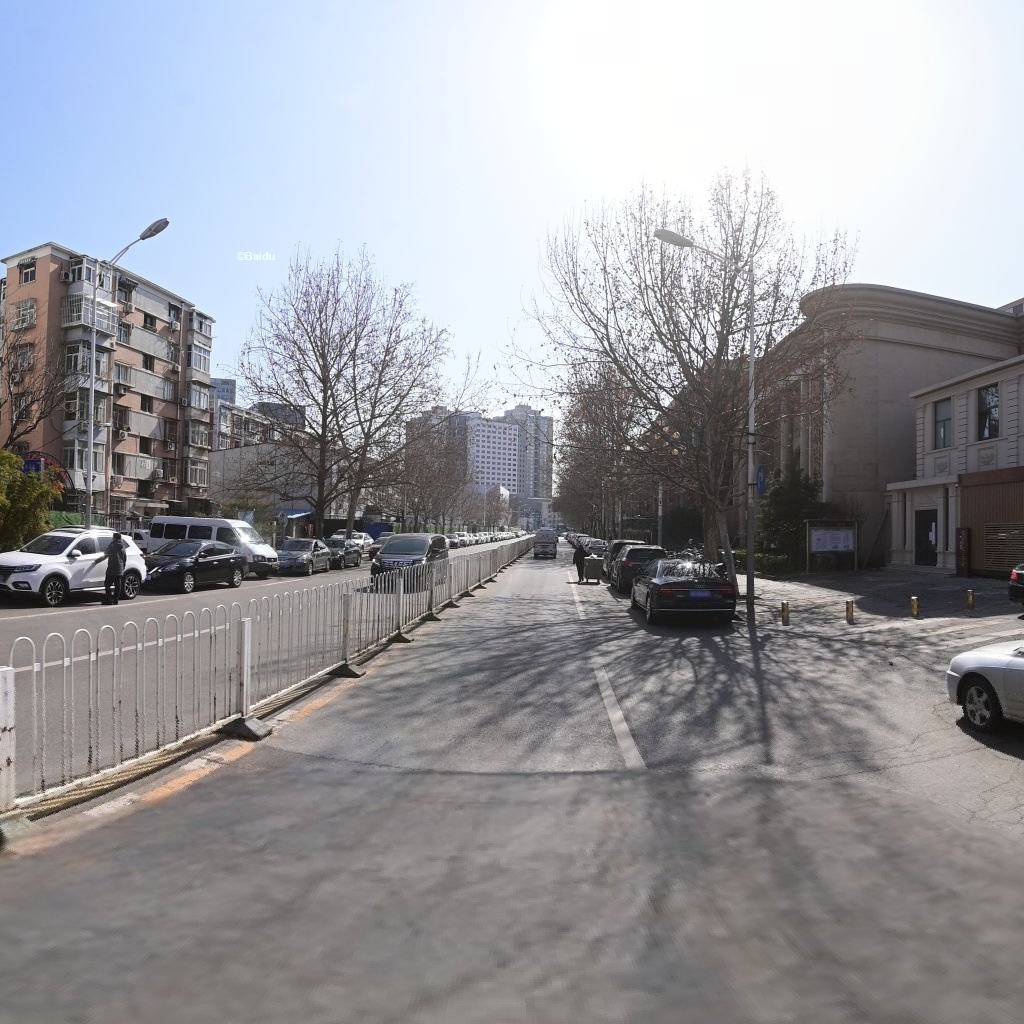
Region: Chaoyang
Road damage annotations: alligator crack, transverse crack